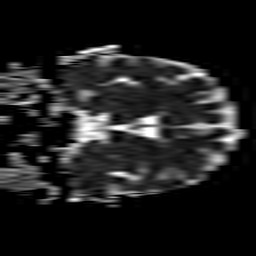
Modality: ADC
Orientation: coronal
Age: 43
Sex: female
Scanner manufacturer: philips
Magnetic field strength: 1.5 T
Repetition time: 3.395 s
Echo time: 0.06922 s